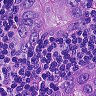
Metastatic tissue present: yes